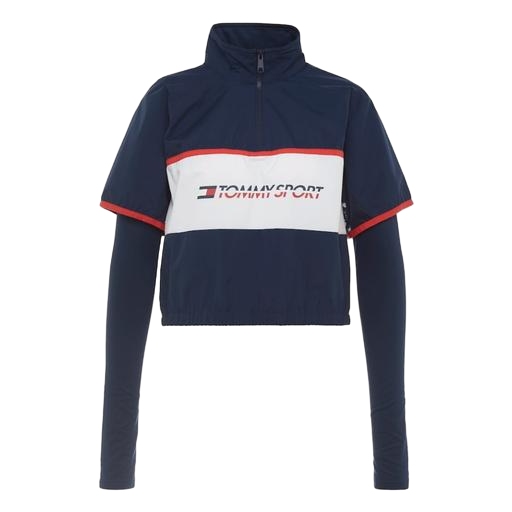
track top, track jacket, half-zip tee, white background